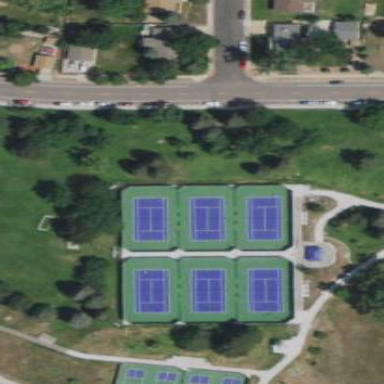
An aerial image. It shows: Tennis court in leisure pitch.